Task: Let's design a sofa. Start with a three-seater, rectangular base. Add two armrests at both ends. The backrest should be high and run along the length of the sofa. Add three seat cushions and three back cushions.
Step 394:
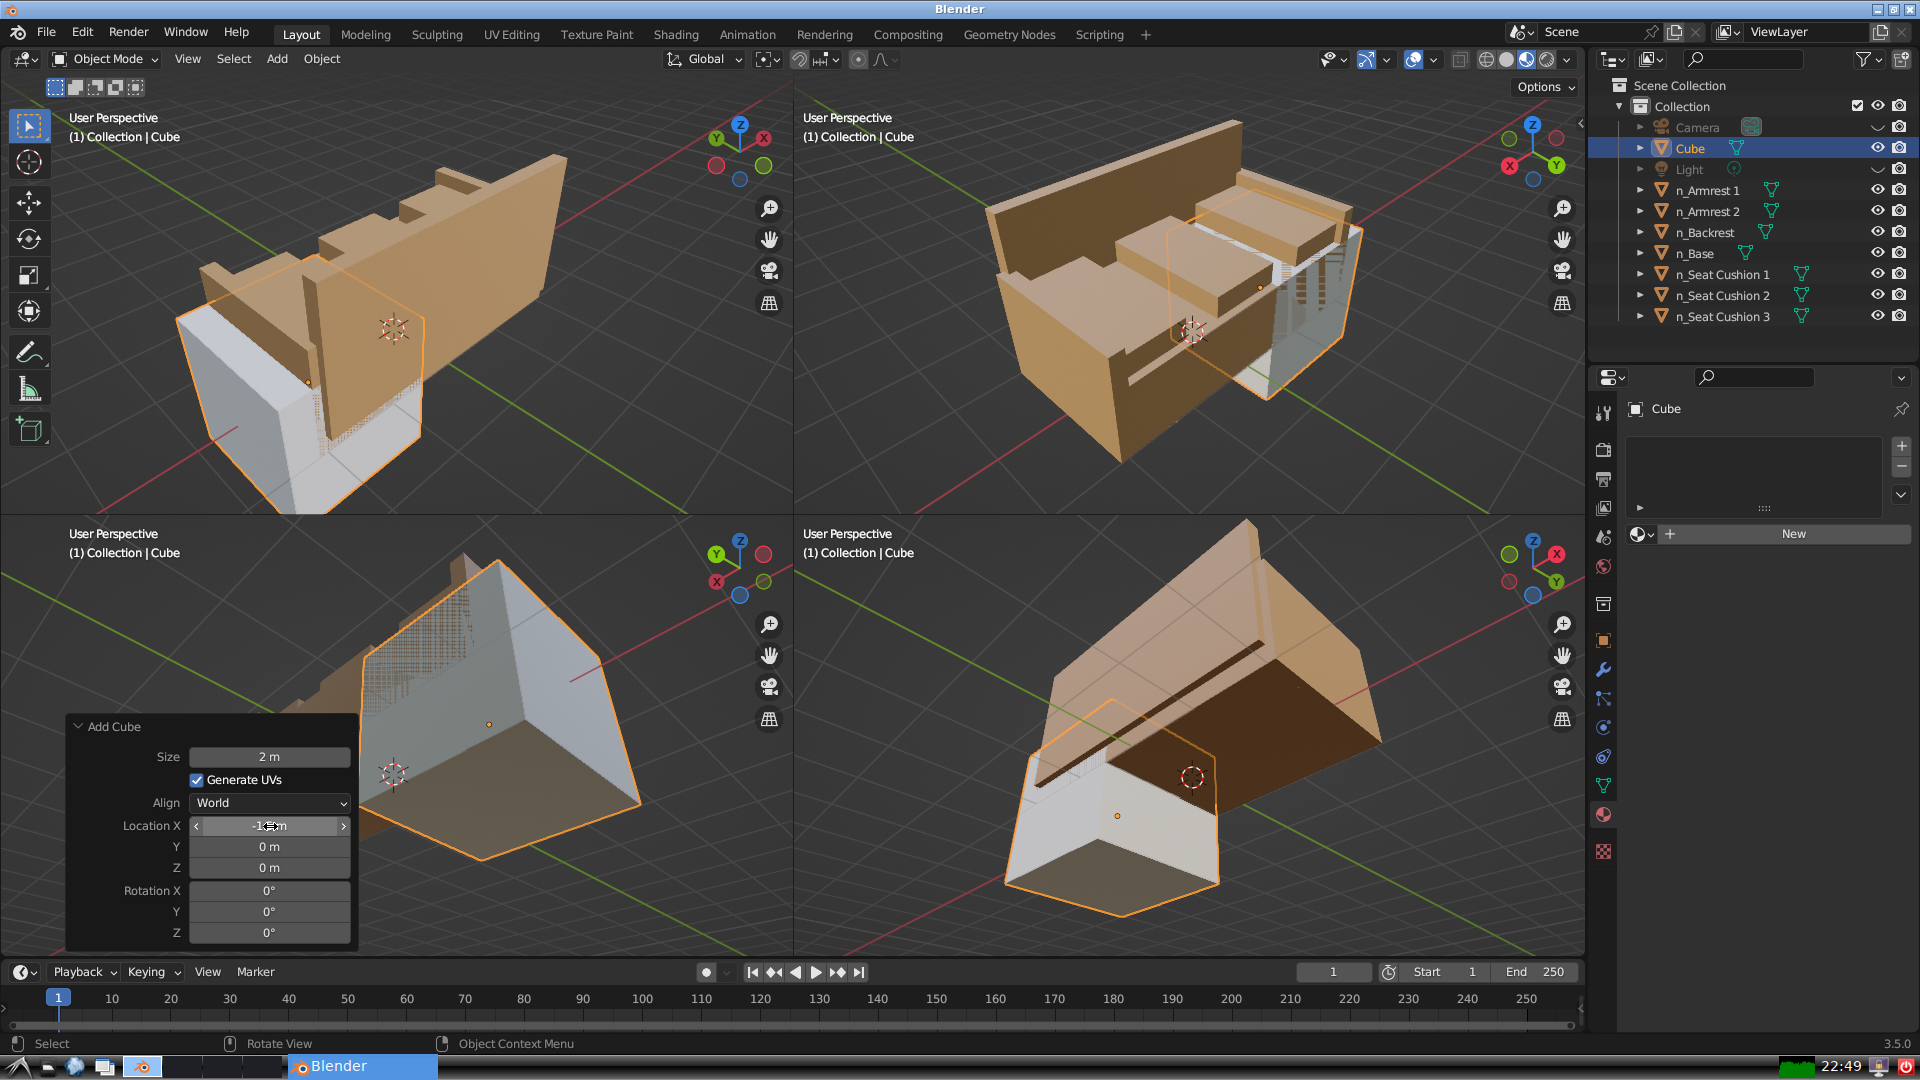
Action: {"mouse_move": [270, 847]}